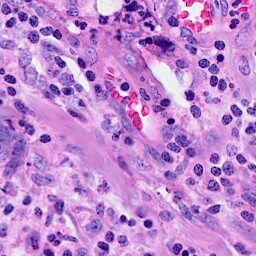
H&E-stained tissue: Breast